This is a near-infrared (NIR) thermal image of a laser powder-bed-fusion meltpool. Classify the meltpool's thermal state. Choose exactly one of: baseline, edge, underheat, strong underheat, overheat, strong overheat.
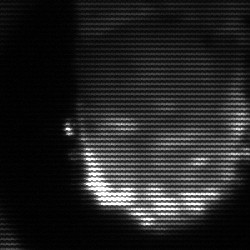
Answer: baseline